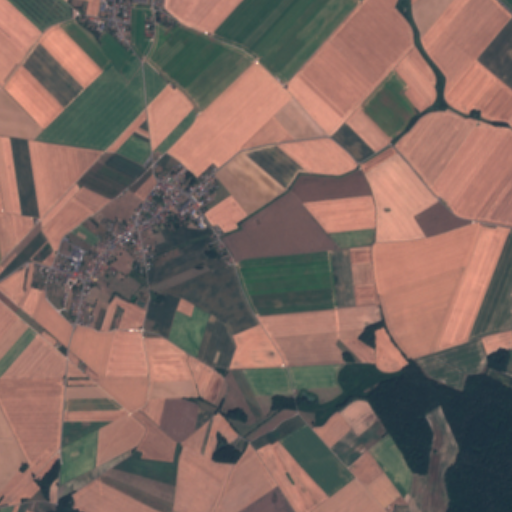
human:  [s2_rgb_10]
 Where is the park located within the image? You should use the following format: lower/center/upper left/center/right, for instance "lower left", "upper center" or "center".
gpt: The park is located in the upper left of the image.
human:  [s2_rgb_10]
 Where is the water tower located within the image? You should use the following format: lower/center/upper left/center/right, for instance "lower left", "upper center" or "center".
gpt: The water tower is located in the lower left of the image.
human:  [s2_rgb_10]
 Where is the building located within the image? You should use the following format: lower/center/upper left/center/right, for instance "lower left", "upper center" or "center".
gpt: There is no building in the image.